Question: The task seems fairly simple but I don't know what's the best way to implement it in Android.
There should be a number of images on the screen (let's say 4-5 max) each image will have as a Background a FrameAnimation that's oneTime(false) (representing a running man). Each of these images need to have a random path to follow around the screen, calculated when it's first created. So the running man will go around the screen in different directions. Each image will have a onClick listener so when clicked on it, it will be removed from the screen.
What is the best way to do this in Android starting with 1.6 without causing performance drops or Bitmap Memory leaks ?
I attach a image for exemplification. Thank you all for your time.

Later Edit: the best solution seems to use a extended SurfaceView. I saw some samples with adding, moving the image around, but I don't know yet how could I intercept the onTouchEvent. I can override the onTouchEvent of the surfaceView. The solution that comes now in my mind is get x and y of the touched spot and then look in the animated images if any is under the x,y pressed spot. This seems pretty complicate.
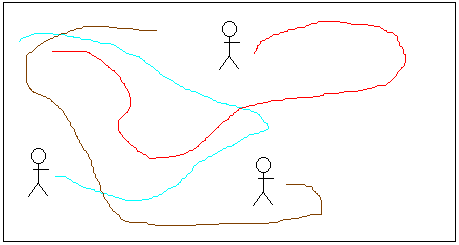
Answer: Each running sprite will have its rectangle cooridantes; top-left and bottom right. All you need to do is to loop through your sprites and see if the user has touched a point where x and y are within a sprite's rectangle.
However you will have to synchronize{} some blocks of code as well...